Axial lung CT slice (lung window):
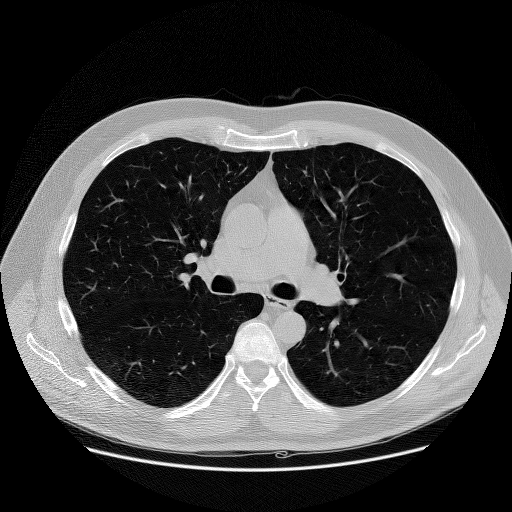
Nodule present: no